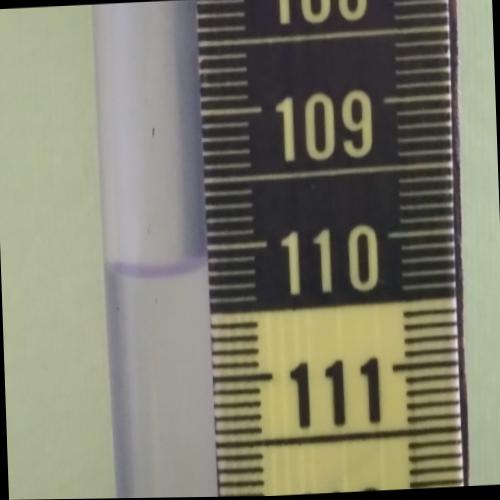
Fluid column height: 110.1 cm